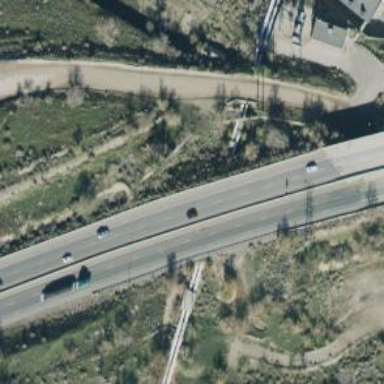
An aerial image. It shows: Expressway with asphalt surface classified as trunk highway.